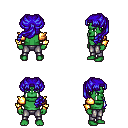
a pixel art fantasy rpg character, male body template, orc, green skin, gold arm armor, metal pants, blue princess hairstyle, four views (front, back, left, right), 2x2 character sprite sheet, small pixel art, hard edges, no anti-aliasing